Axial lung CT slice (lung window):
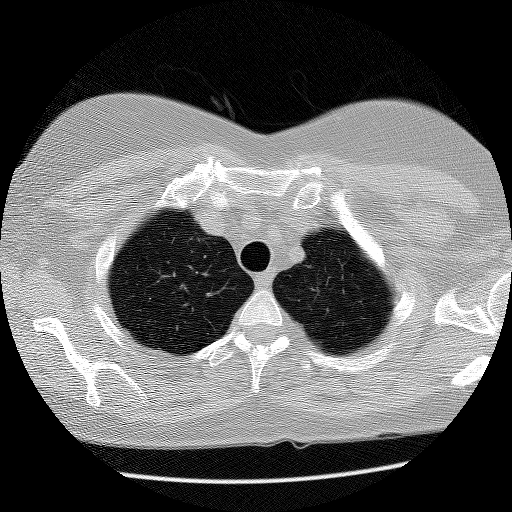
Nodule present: no